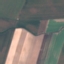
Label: AnnualCrop